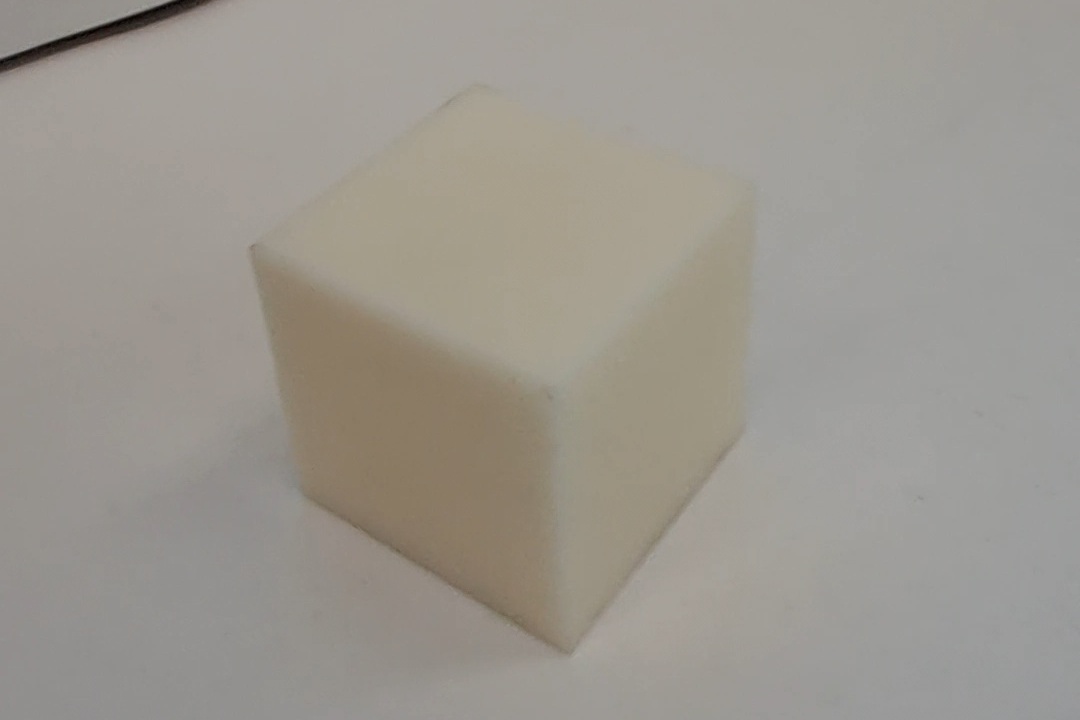
Label: Cuboid